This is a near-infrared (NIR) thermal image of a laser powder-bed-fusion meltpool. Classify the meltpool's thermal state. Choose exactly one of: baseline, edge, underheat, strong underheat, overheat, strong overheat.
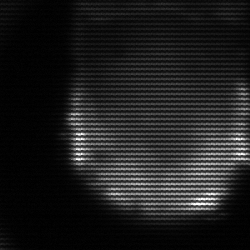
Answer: edge